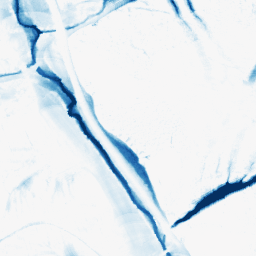
Category: morphological
Decomposition family: morphological_ellipse
Decomposition parameters: operation: closing
width: 20
height: 50
Upsampling method: lanczos
Upsampling parameters: scale: 4
Upsampling scale: 4